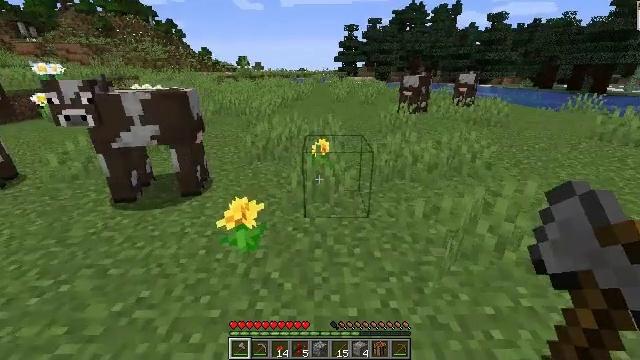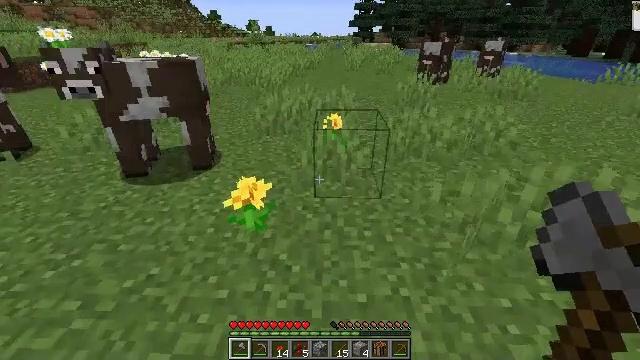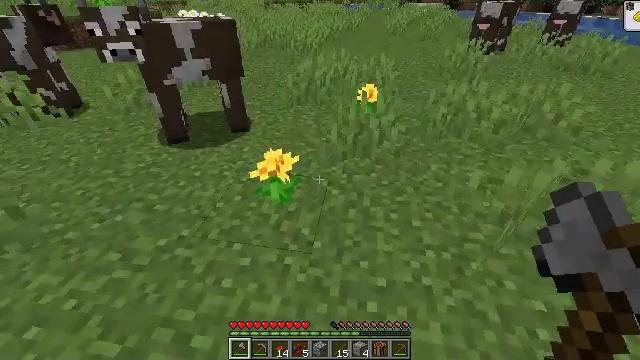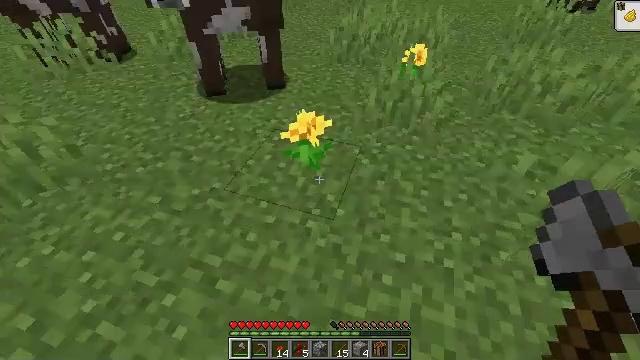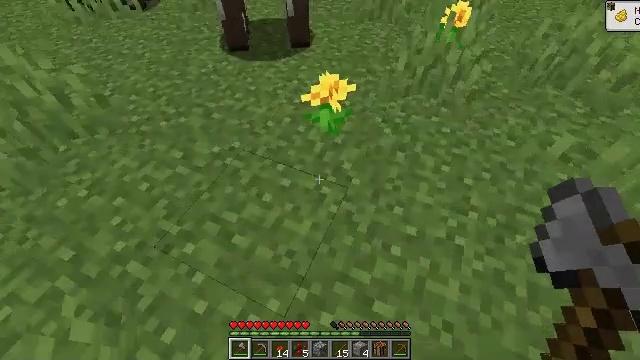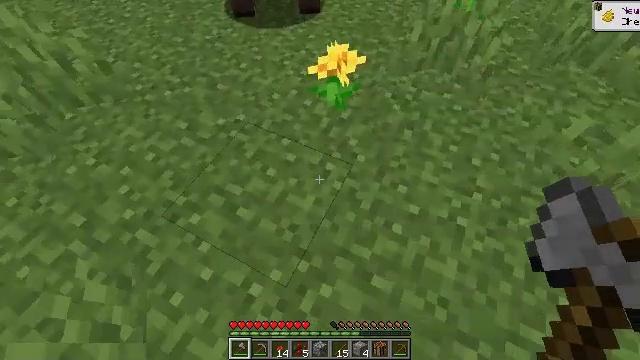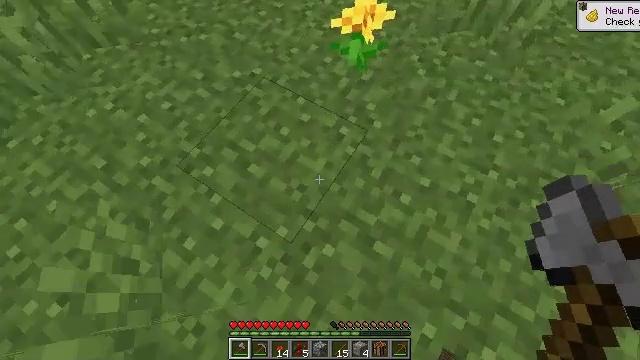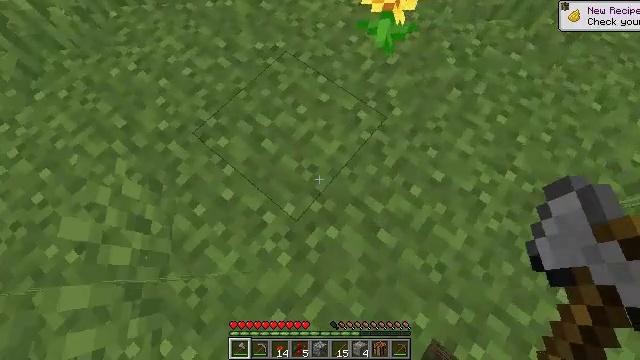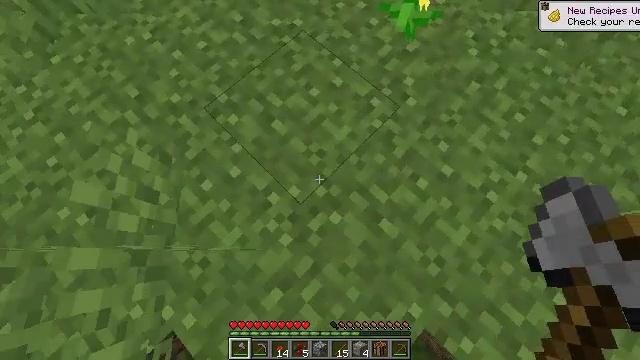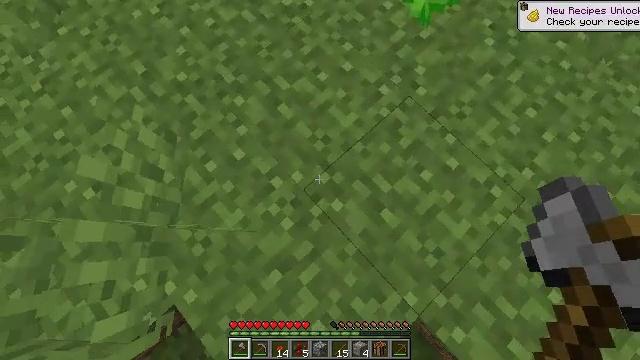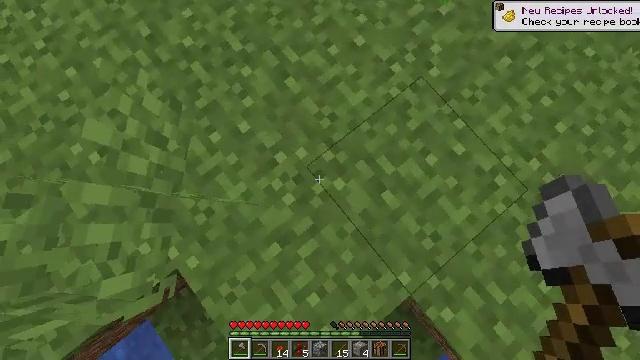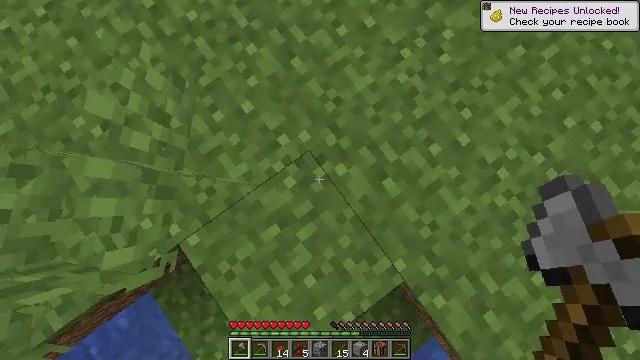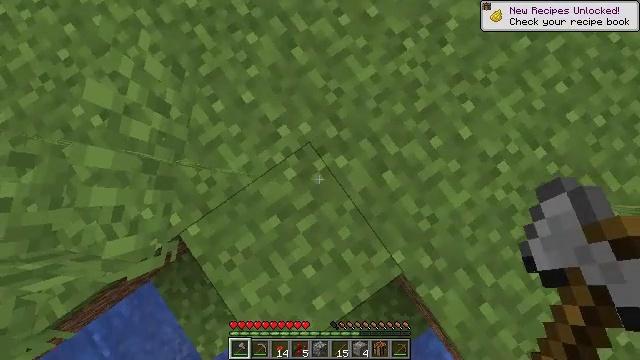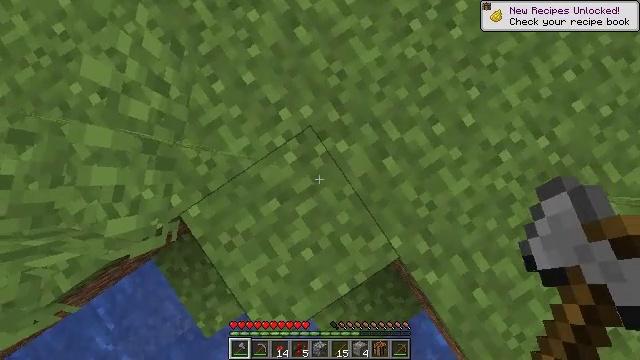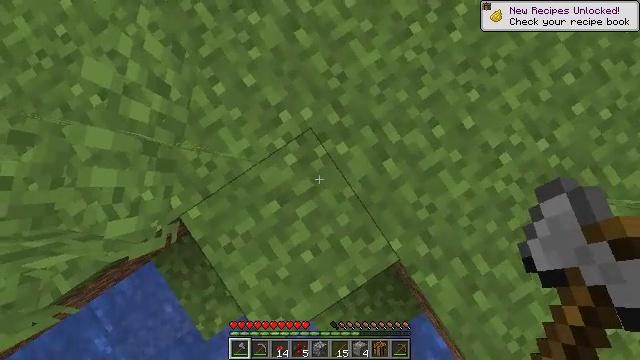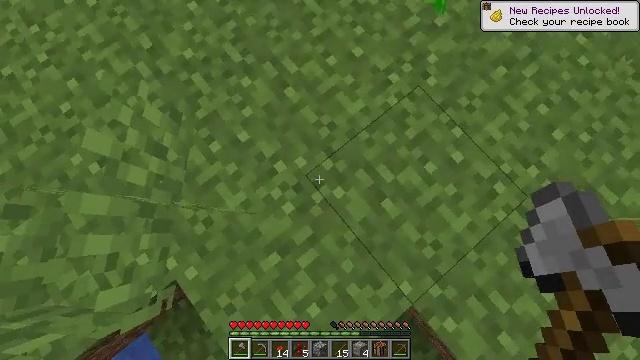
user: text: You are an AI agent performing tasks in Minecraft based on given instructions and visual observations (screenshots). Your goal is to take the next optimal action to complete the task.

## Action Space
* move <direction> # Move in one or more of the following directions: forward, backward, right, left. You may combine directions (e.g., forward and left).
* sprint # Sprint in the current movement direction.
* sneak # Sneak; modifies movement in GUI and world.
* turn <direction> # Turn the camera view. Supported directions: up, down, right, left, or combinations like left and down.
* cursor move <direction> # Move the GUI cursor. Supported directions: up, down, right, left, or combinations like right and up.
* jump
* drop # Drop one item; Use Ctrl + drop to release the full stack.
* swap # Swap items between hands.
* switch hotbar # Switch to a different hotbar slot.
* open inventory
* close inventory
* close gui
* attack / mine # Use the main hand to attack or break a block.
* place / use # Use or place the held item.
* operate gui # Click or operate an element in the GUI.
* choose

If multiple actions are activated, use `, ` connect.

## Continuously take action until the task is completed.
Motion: motion action
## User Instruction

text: Collect a dandelion flower.
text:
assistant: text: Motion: turn left and down
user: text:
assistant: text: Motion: turn left and down
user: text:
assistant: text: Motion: turn left and down
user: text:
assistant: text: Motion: turn left and down
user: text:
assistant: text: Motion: turn left and down
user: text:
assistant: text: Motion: turn left and down
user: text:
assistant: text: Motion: turn left and down
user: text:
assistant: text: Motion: turn left and down
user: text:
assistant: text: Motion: turn left and down
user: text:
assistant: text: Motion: turn left and down
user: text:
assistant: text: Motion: turn left and down
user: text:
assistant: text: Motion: turn down
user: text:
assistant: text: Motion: turn left and down
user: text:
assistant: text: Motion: no_op
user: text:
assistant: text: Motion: turn right and up
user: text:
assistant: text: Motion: turn right and up
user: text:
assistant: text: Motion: turn right and up
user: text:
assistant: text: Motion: turn right and up
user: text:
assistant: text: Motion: turn up
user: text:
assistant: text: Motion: turn left and up
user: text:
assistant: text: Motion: no_op
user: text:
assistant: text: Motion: no_op
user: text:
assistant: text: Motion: attack / mine
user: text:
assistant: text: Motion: attack / mine
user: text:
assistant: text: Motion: no_op
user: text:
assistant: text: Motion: move forward, turn up
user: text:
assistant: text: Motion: move forward, turn right and up
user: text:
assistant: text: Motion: move forward, turn right and up
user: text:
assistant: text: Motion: move forward, turn right and up
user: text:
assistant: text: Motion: move forward, turn right